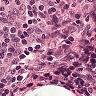
Metastatic tissue present: no